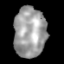
Tissue: lung
Cell type: Epithelial cells
Senescence score: 0.2203
Nuclear area (px): 1582
Mean DAPI intensity: 158.601